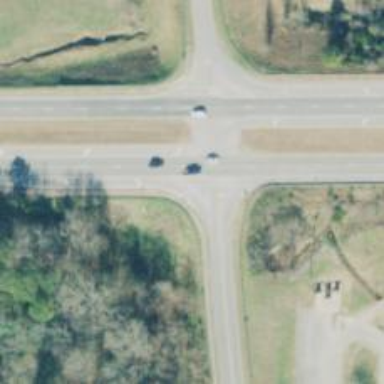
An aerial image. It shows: Asphalt trunk link road.